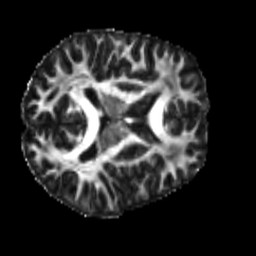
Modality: FA
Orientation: axial
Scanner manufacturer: siemens
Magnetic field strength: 3 T
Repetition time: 4 s
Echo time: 0.0594 s